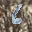
Label: 6